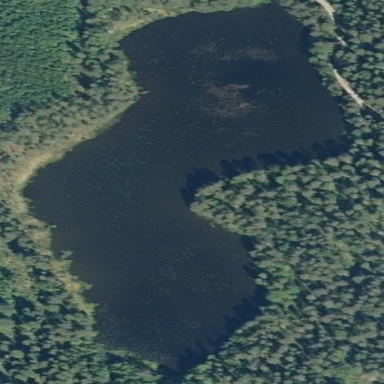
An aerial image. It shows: Lake with natural water.